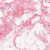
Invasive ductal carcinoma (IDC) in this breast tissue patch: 0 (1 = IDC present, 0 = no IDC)